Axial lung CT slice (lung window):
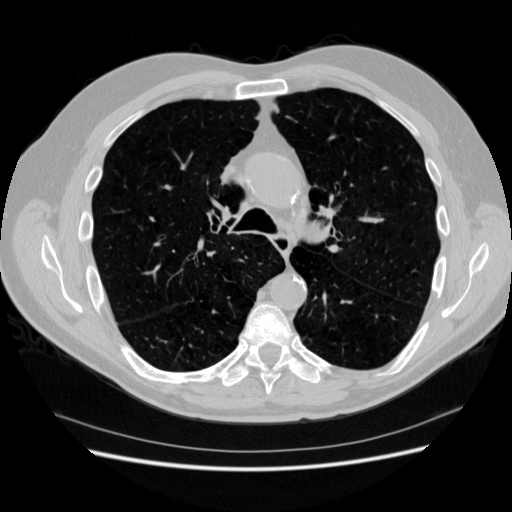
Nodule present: no